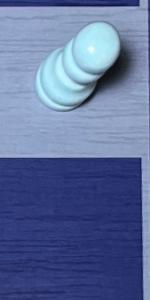
Label: Empty